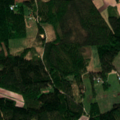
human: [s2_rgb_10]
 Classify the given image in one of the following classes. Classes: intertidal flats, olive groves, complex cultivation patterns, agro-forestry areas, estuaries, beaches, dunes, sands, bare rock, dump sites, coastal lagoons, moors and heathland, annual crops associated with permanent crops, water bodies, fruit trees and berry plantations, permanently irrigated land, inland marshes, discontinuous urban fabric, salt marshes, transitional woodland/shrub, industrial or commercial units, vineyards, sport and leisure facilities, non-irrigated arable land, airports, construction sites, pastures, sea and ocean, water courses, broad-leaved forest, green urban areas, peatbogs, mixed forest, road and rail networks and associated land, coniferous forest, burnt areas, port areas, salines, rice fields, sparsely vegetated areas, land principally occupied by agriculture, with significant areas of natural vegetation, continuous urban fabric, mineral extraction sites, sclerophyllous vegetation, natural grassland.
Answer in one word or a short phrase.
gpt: land principally occupied by agriculture, with significant areas of natural vegetation, broad-leaved forest, mixed forest